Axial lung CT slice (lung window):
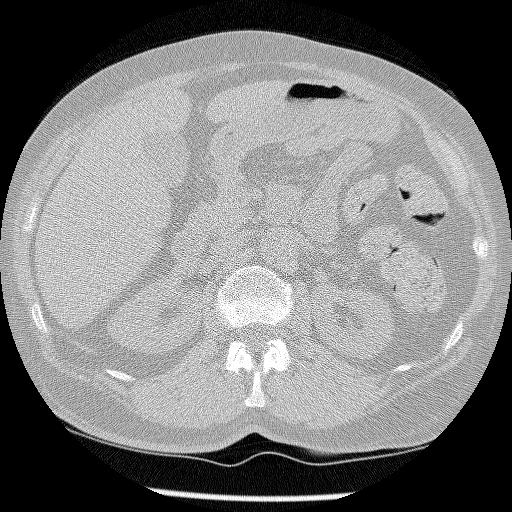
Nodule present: no